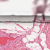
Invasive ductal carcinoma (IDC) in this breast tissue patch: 0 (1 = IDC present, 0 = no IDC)